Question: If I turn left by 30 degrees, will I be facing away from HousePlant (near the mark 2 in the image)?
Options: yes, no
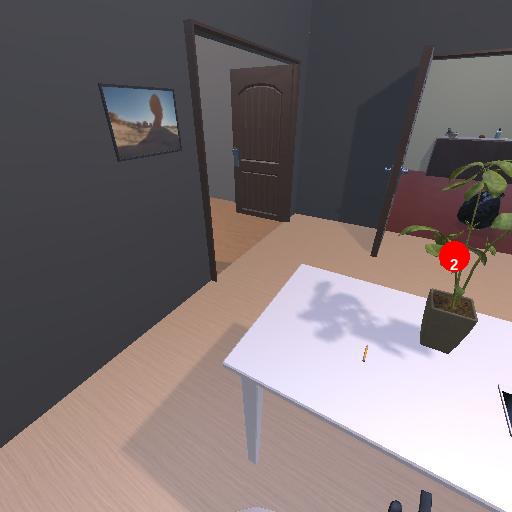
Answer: yes